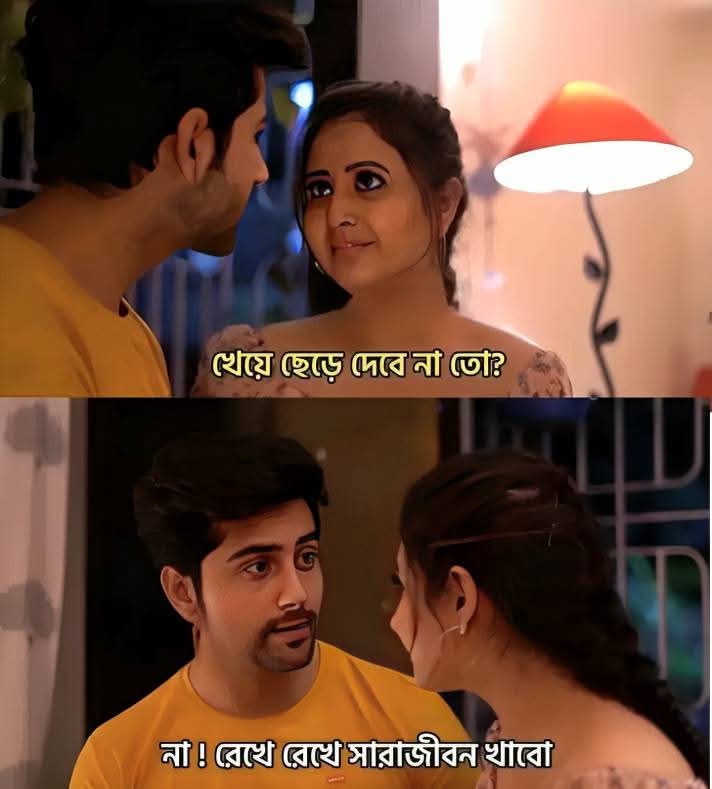
Text: খেয়ে ছেড়ে দেবে না তো?
না! রেখে রেখে সারাজীবন খাবো
Label: Non Hate